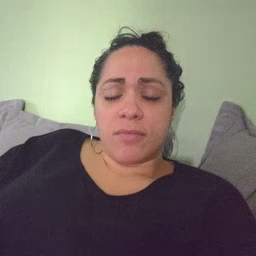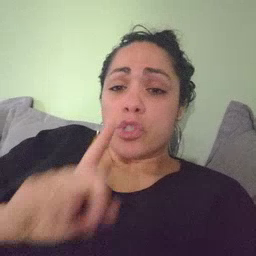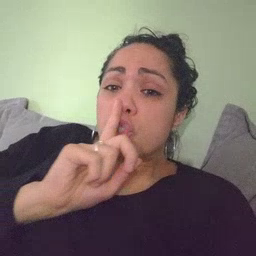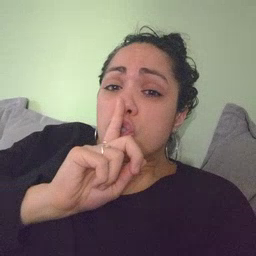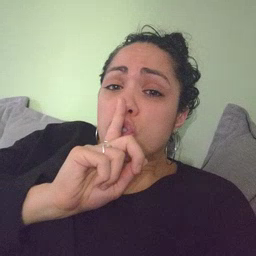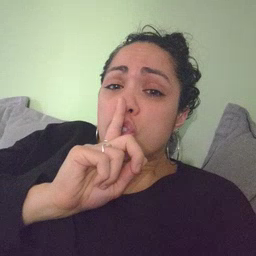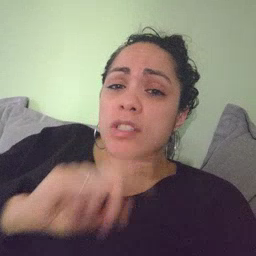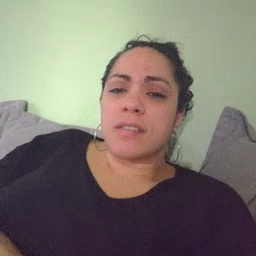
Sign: shhh